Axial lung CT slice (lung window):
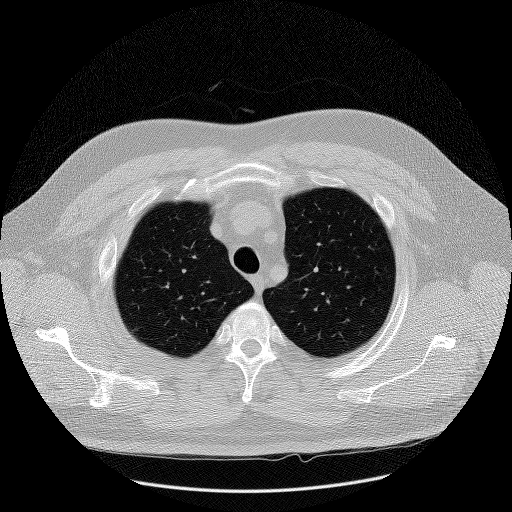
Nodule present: no